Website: crate-barrel
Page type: account-selection
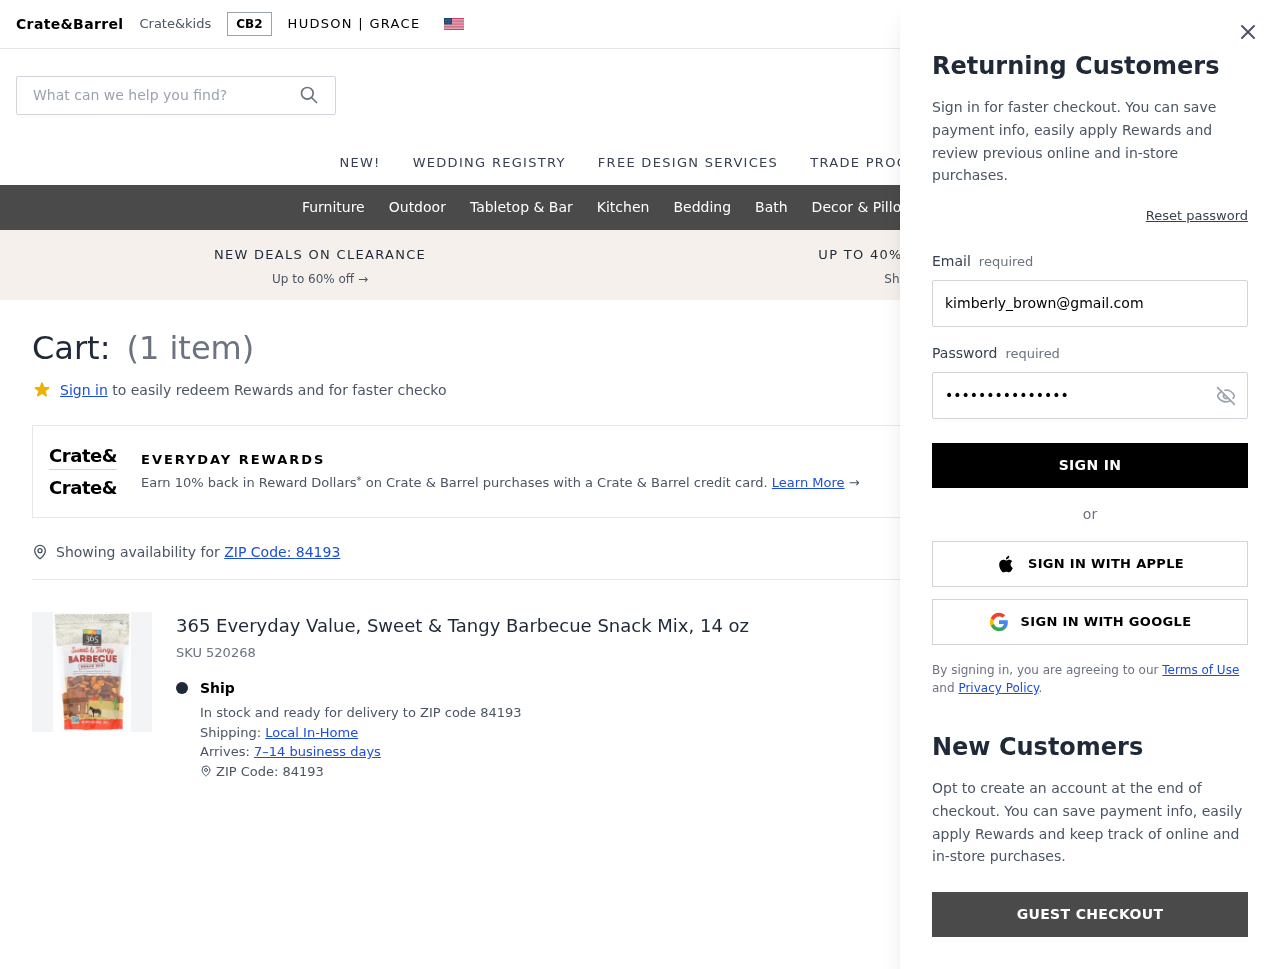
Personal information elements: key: PII_EMAIL
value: kimberly_brown@gmail.com
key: PII_POSTCODE
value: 84193
Product elements: key: PRODUCT1_NAME
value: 365 Everyday Value, Sweet & Tangy Barbecue Snack Mix, 14 oz
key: PRODUCT1_QUANTITY
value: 1
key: PRODUCT1_SKU
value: SKU 520268
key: PRODUCT1_ORIGINAL_PRICE
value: $5.00
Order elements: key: ORDER_NUM_ITEMS
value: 1
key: ORDER_SUBTOTAL
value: $4.00
Search elements: key: HEADER_SEARCH
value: What can we help you find?